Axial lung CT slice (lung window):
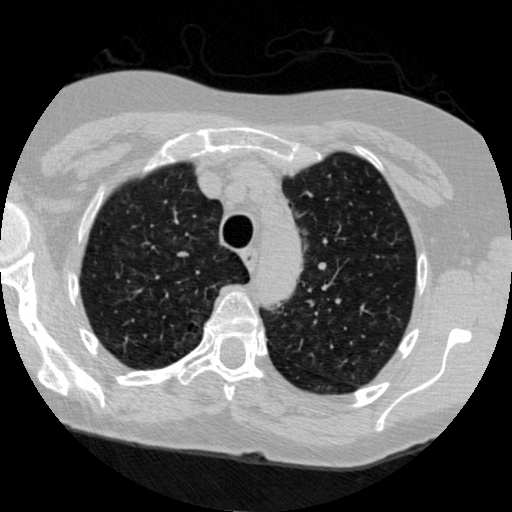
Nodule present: no